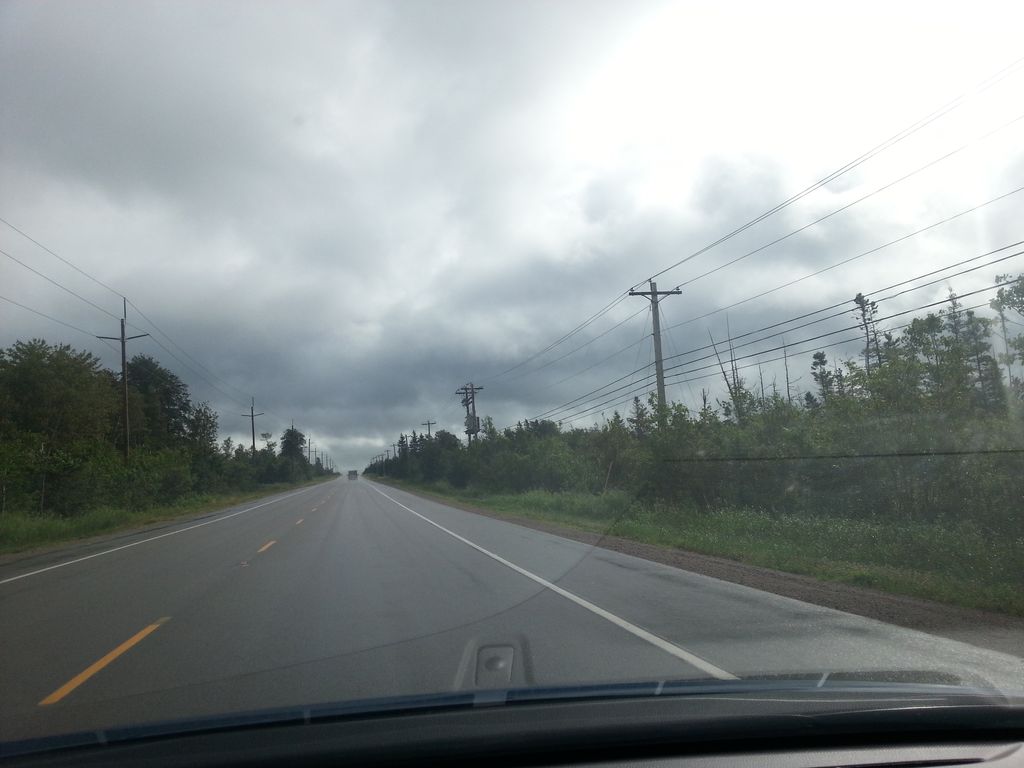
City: charlottetown